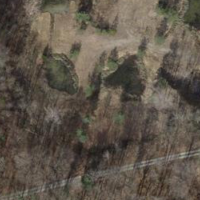
EUNIS habitat code: 41
Species observed at this site:
Epipactis palustris